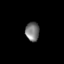
Tissue: lung
Cell type: T cells
Senescence score: 0.1447
Nuclear area (px): 259
Mean DAPI intensity: 119.51